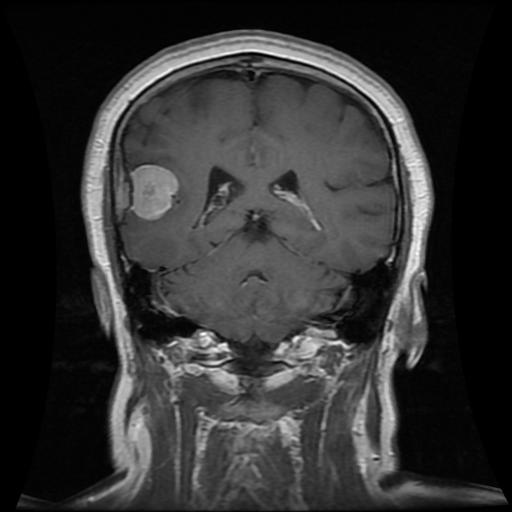
Label: meningioma